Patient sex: M
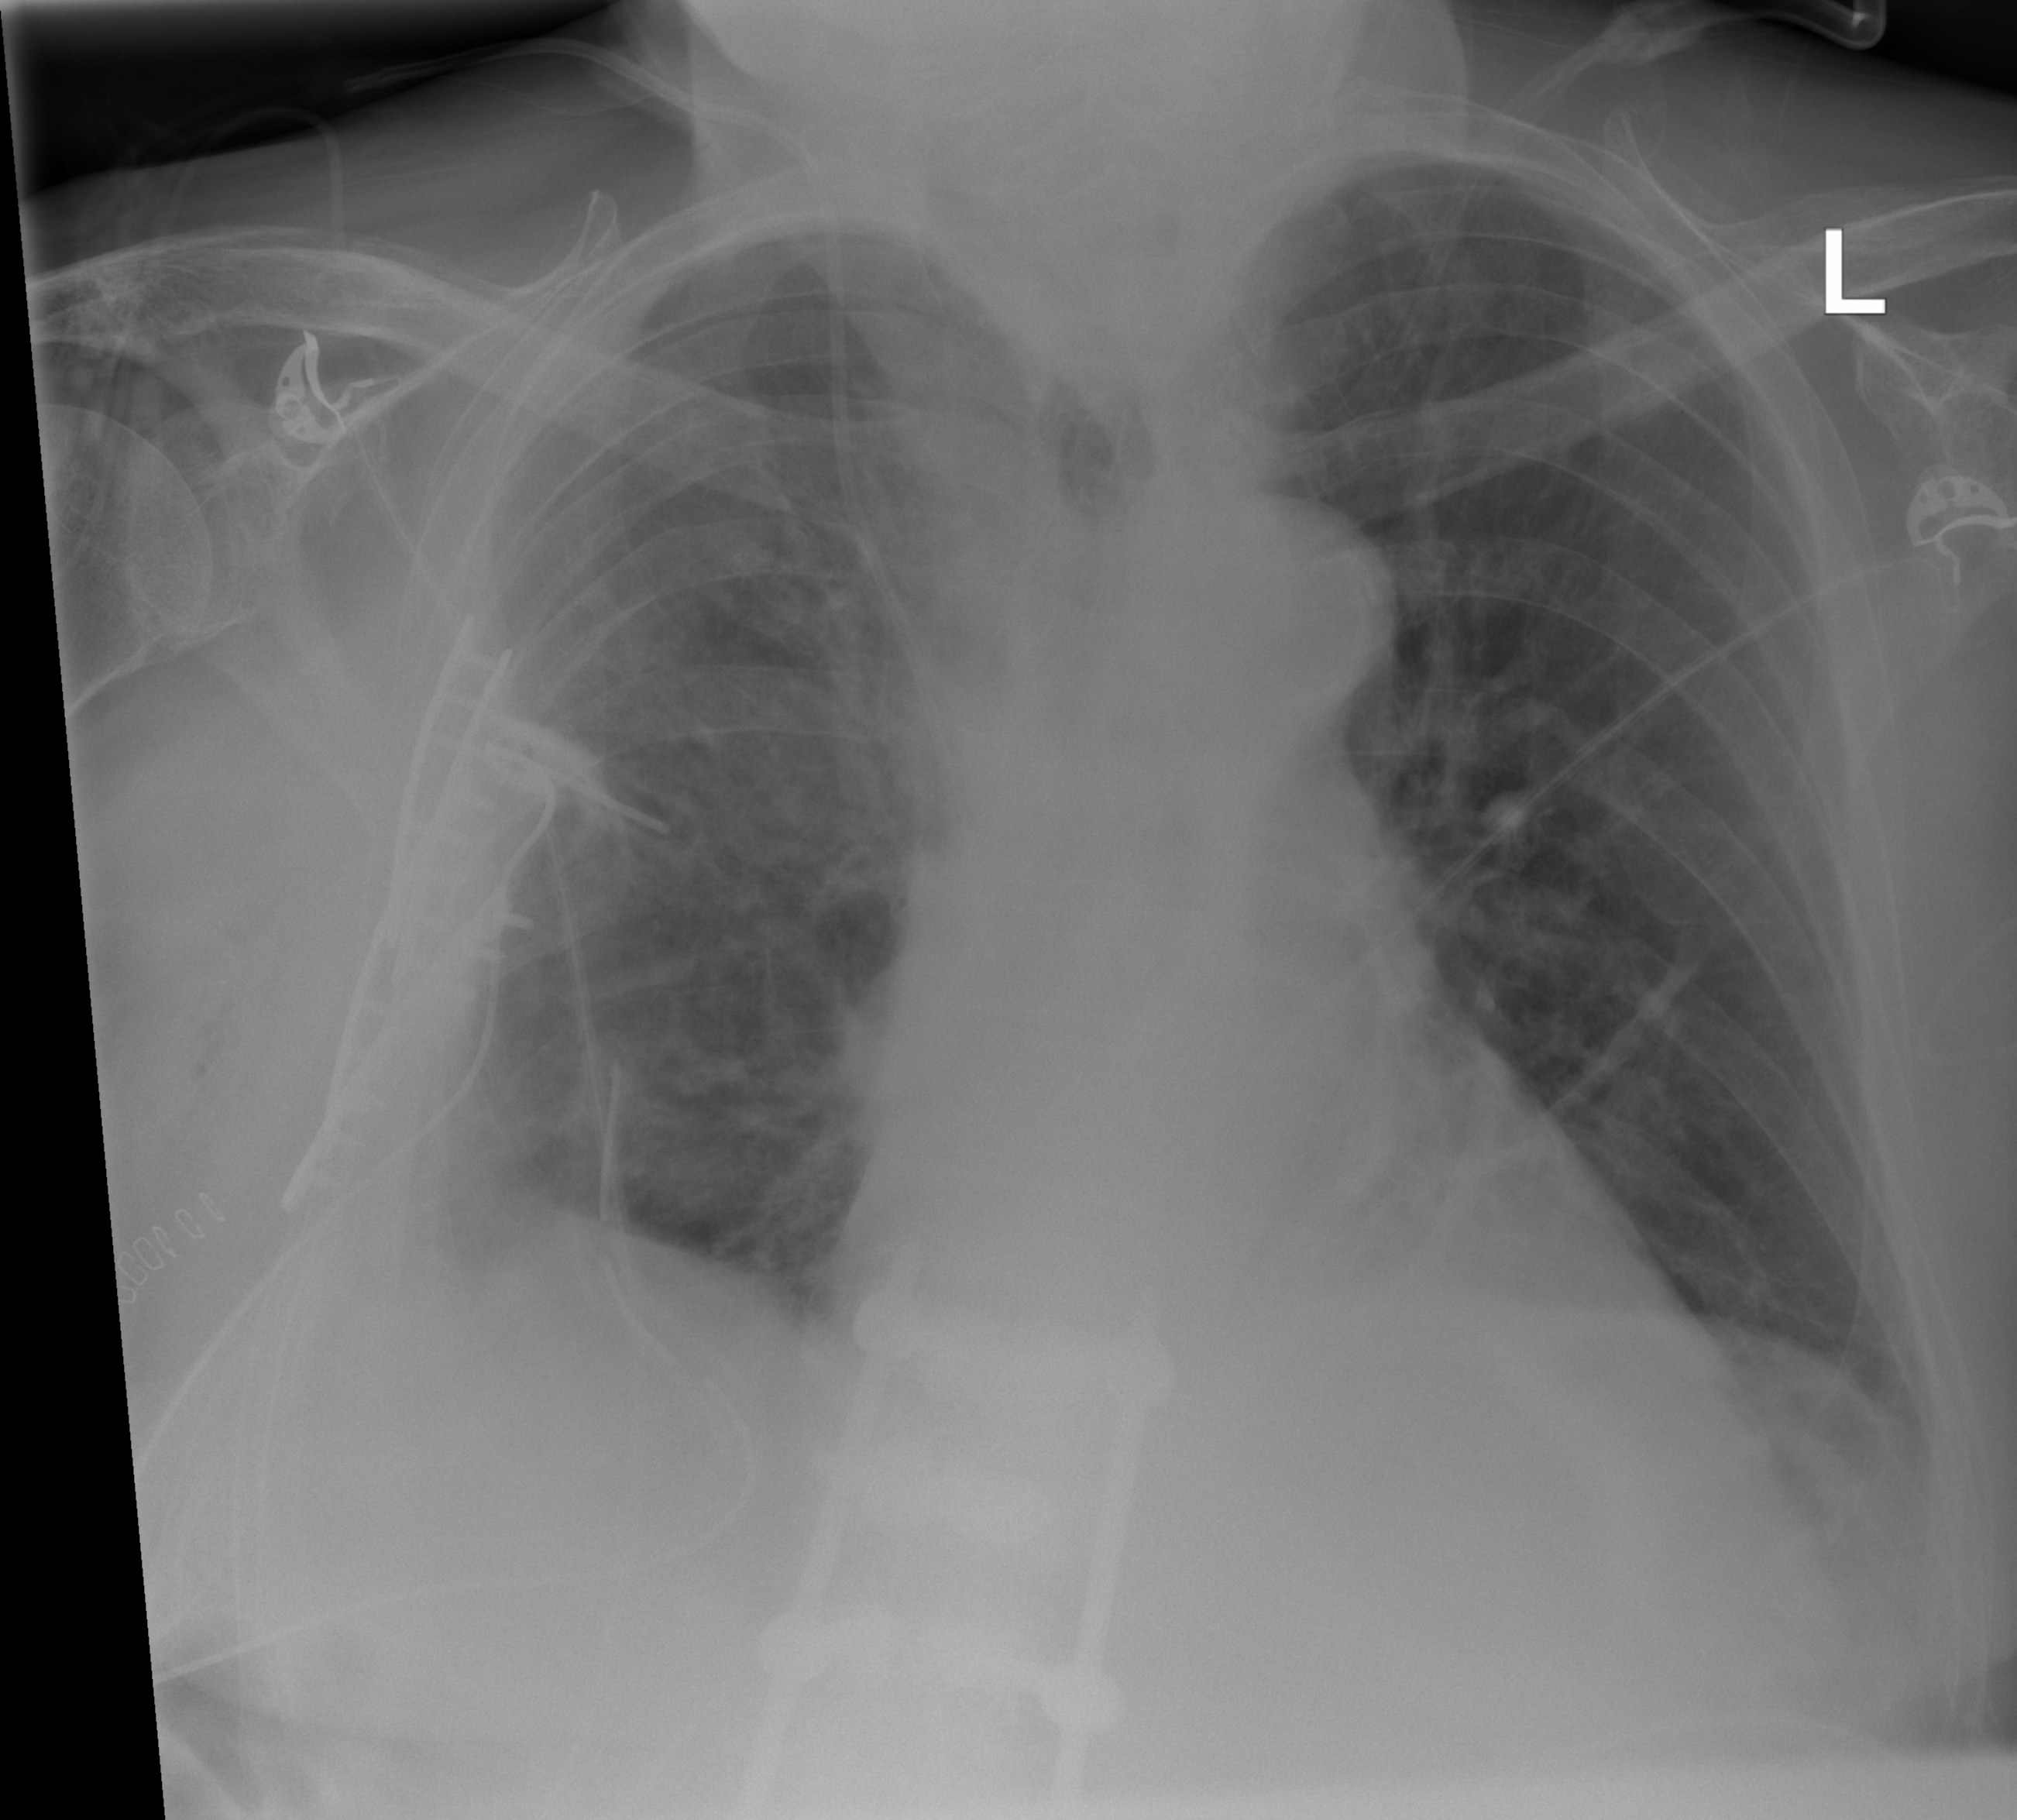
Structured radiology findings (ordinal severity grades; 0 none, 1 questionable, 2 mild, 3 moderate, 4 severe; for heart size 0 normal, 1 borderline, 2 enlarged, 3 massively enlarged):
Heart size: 0
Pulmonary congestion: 0
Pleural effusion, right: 2
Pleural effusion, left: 0
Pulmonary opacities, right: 0
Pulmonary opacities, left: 0
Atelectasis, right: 2
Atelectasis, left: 2